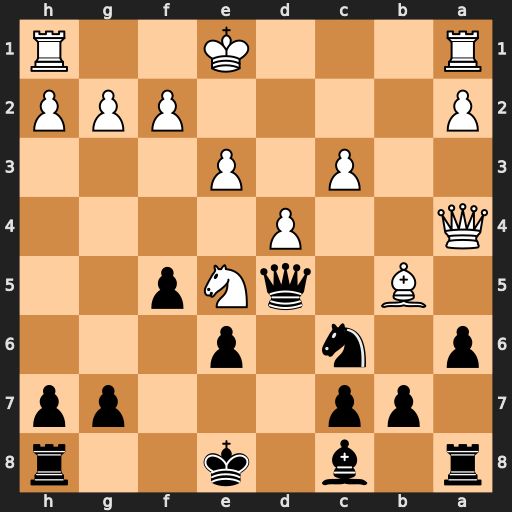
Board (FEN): r1b1k2r/1pp3pp/p1n1p3/1B1qNp2/Q2P4/2P1P3/P4PPP/R3K2R
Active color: b
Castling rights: KQkq
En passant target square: -
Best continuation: Qxb5 Qxb5 axb5 Nxc6 bxc6